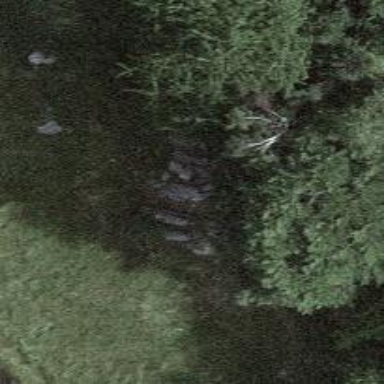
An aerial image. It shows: Brown bench.